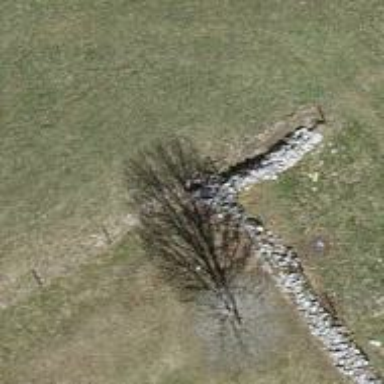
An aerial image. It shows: Wall is shown in the image.